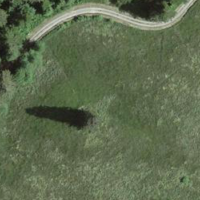
EUNIS habitat code: 25
Species observed at this site:
Astrantia major
Geum rivale
Tussilago farfara